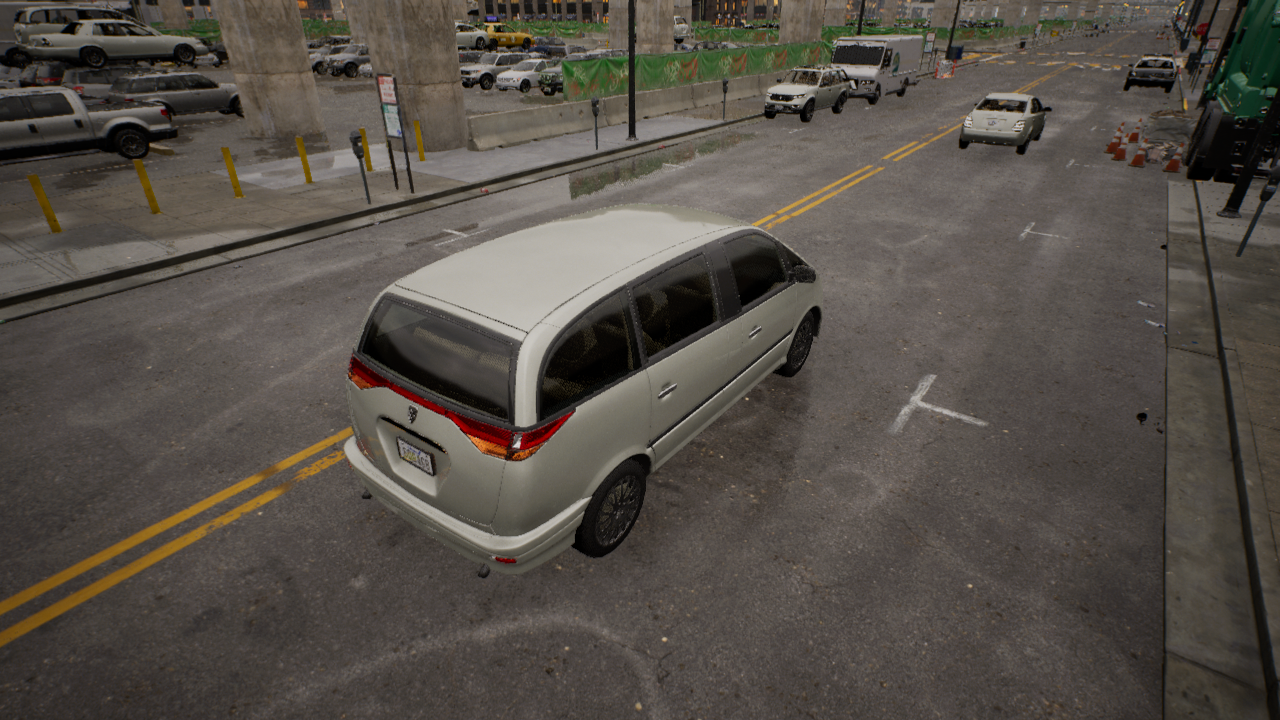
Venue: downtown
Lighting: golden hour
Vehicle rig: minivan